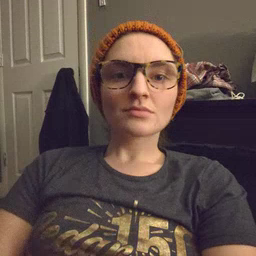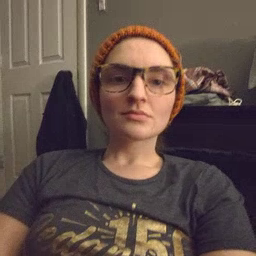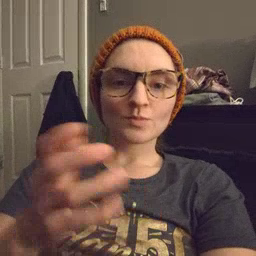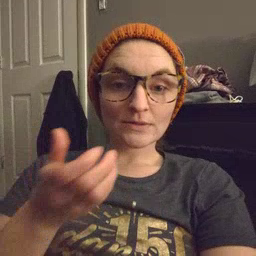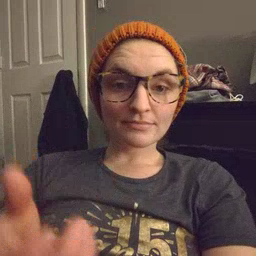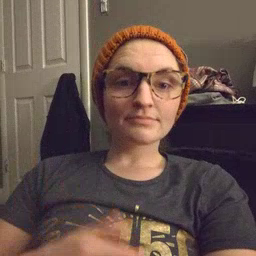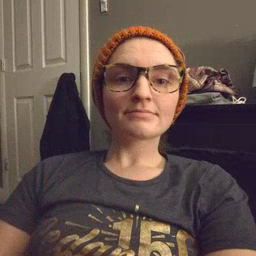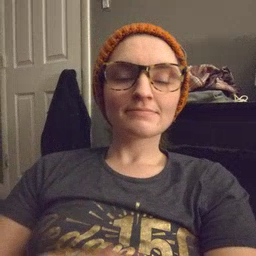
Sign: drawer